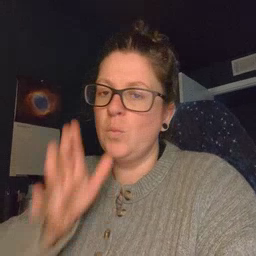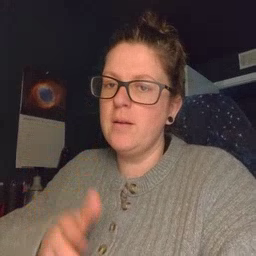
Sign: grandma